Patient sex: F
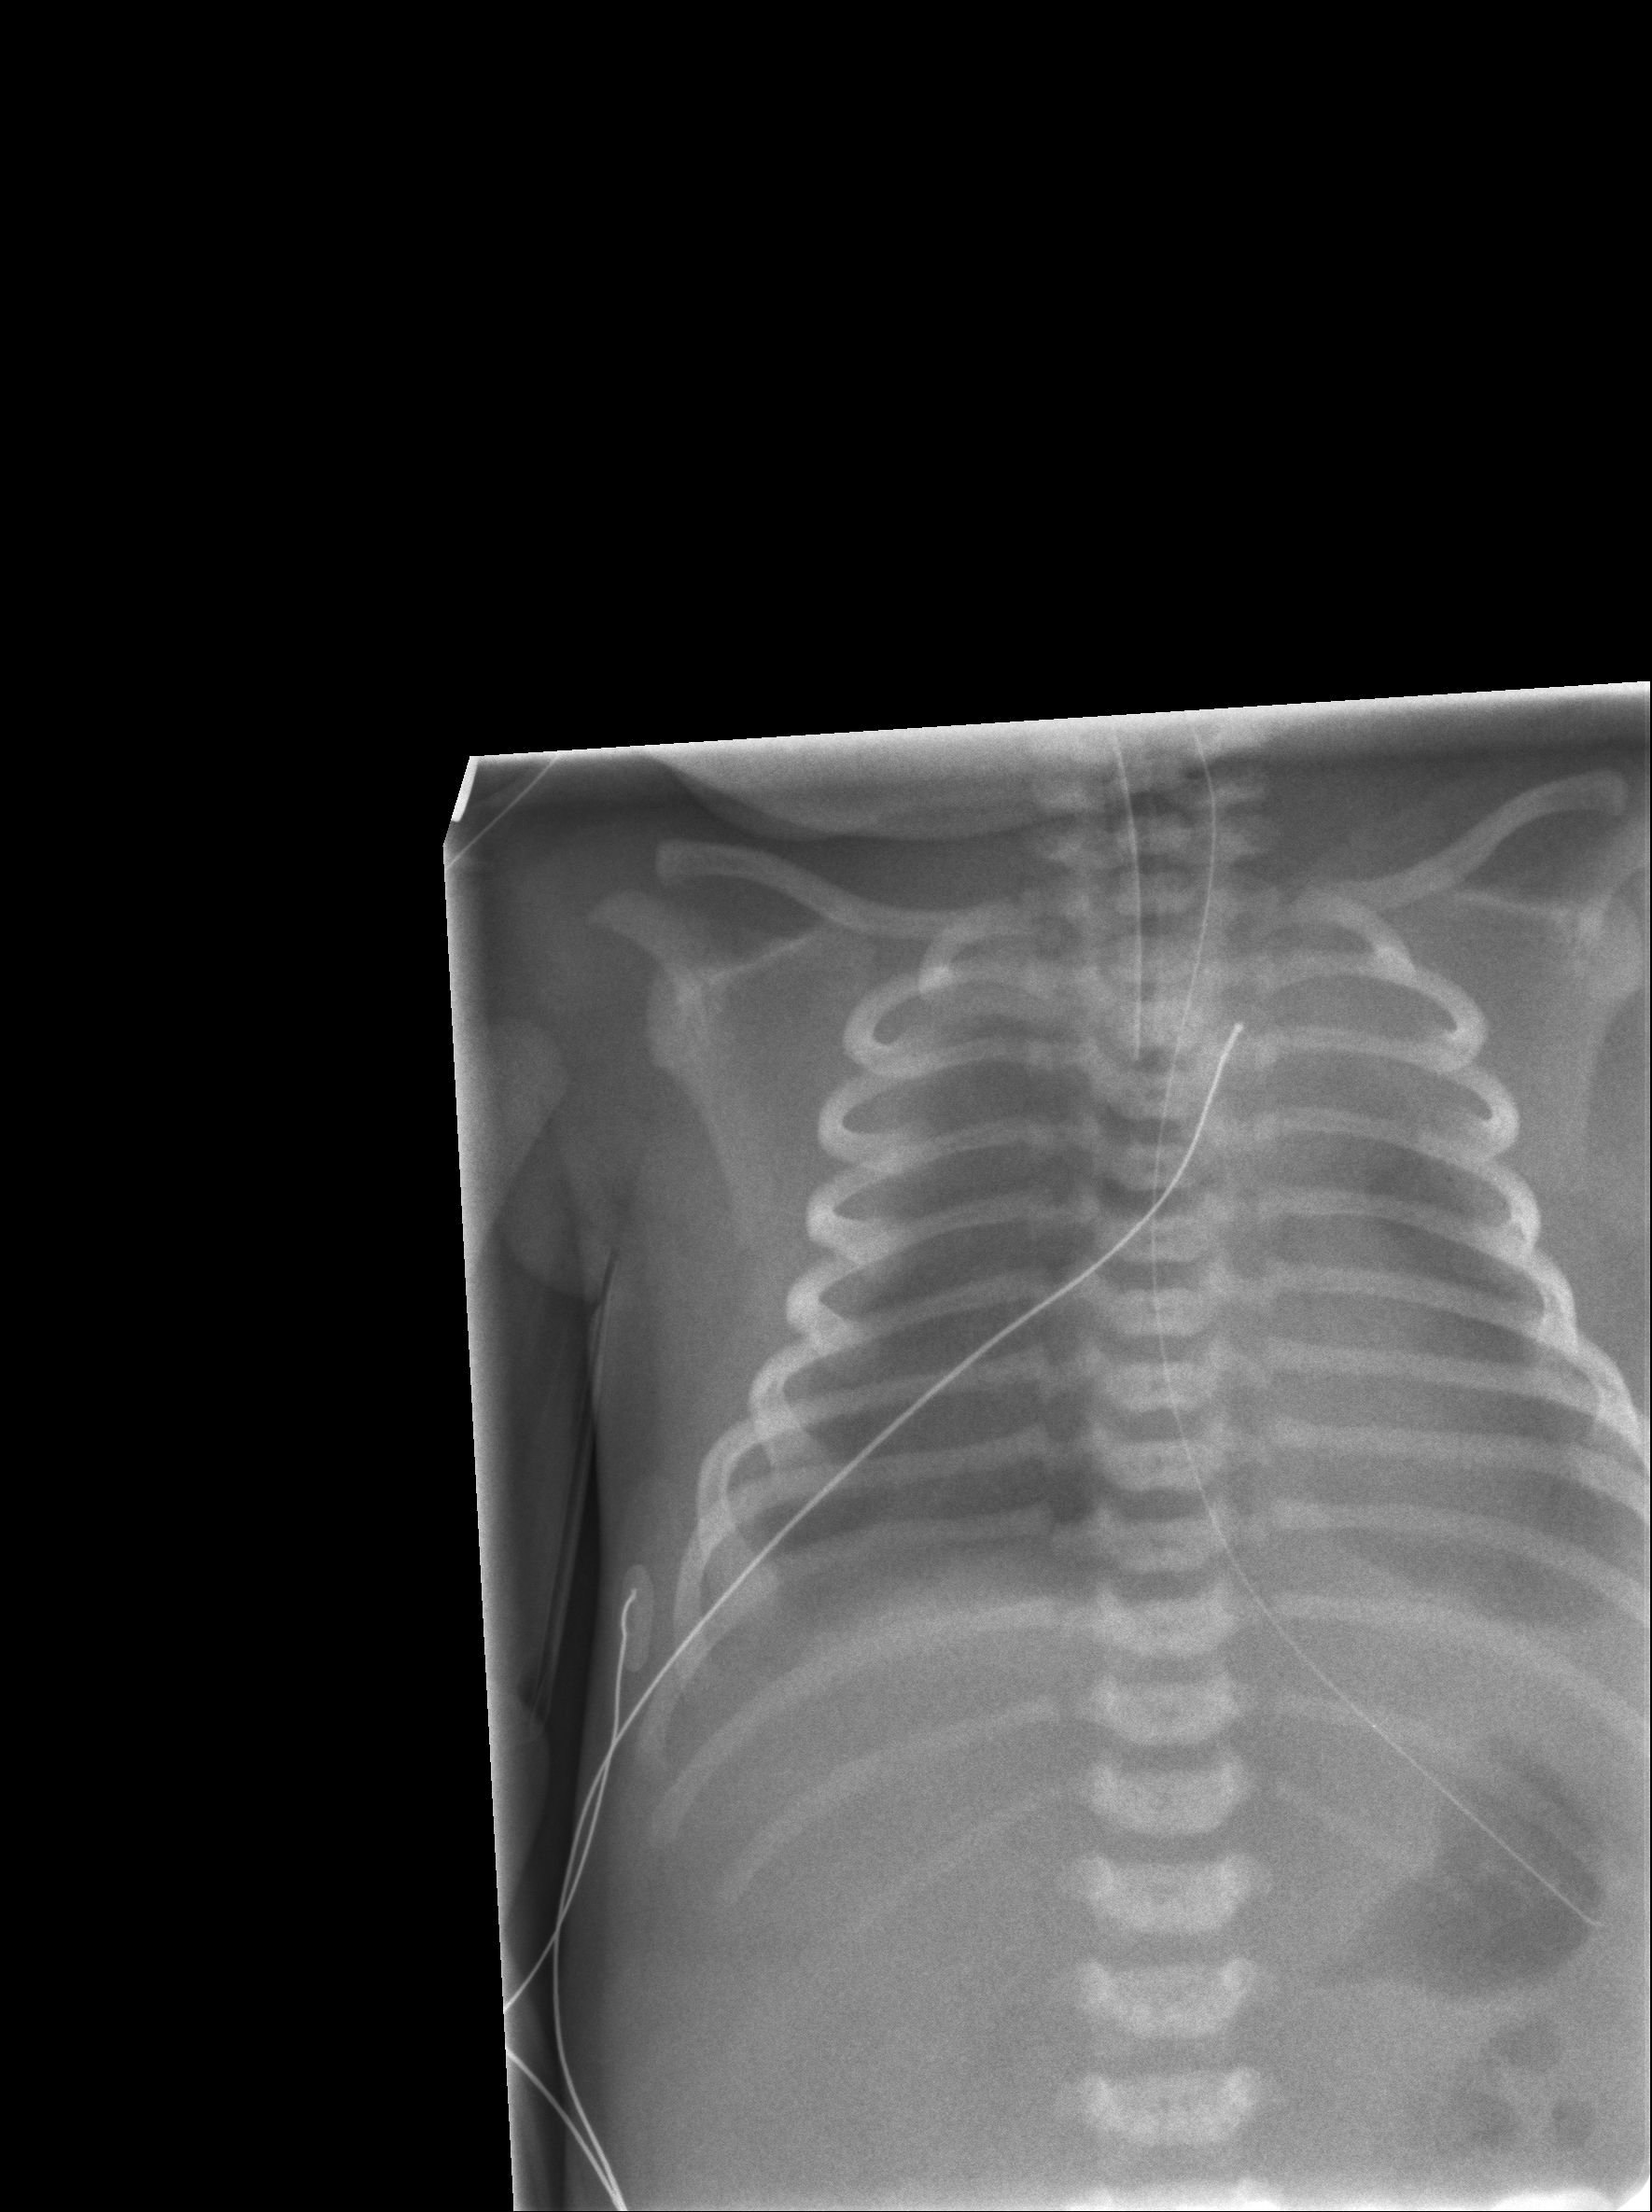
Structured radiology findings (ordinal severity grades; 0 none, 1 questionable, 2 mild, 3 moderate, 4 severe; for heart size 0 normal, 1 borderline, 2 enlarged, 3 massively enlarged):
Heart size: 0
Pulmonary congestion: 0
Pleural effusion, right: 0
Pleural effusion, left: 0
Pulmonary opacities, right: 0
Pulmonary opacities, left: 0
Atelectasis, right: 0
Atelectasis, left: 2